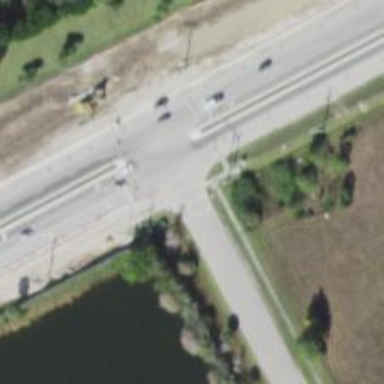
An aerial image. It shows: Uncontrolled road crossing.